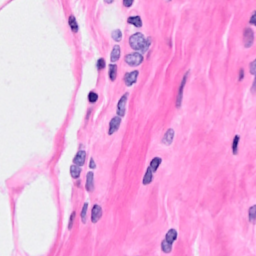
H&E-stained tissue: Breast